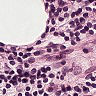
Metastatic tissue present: no